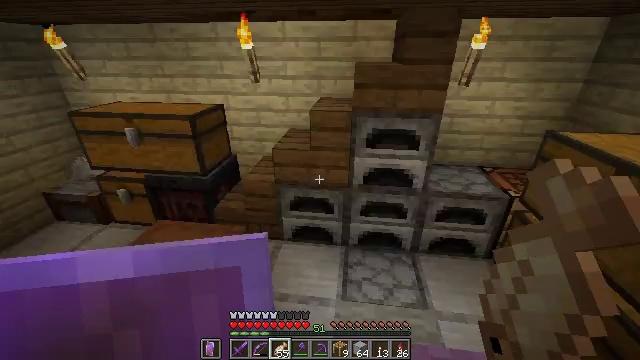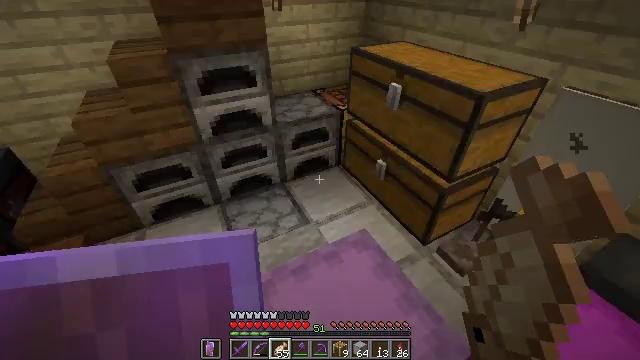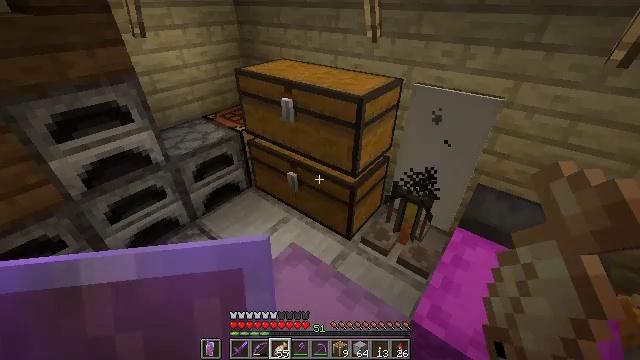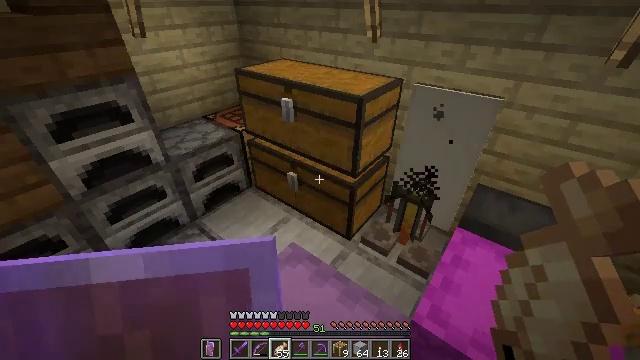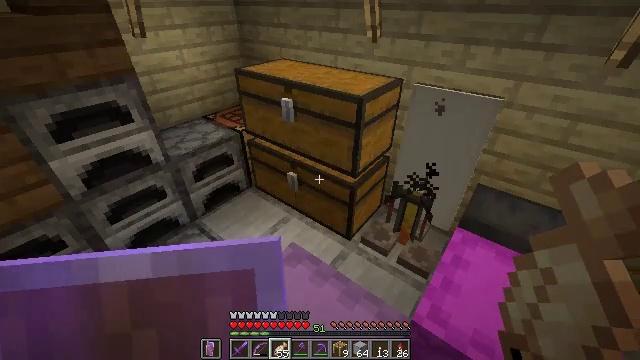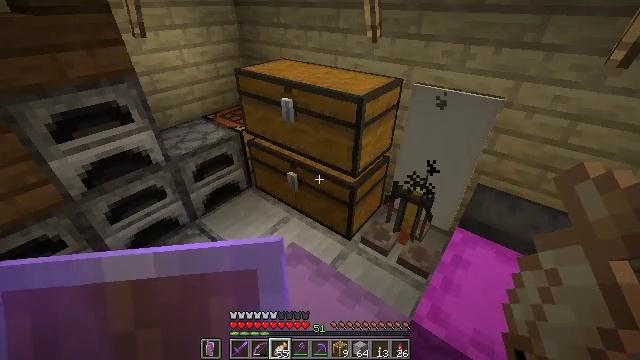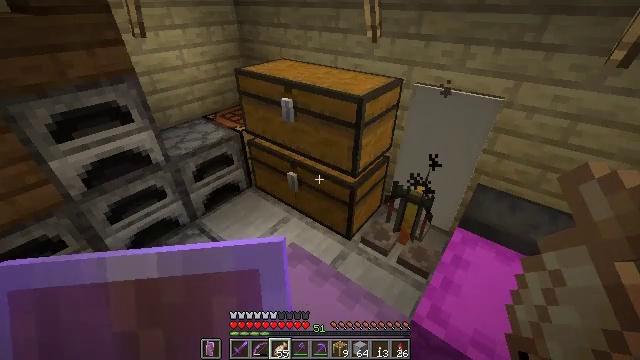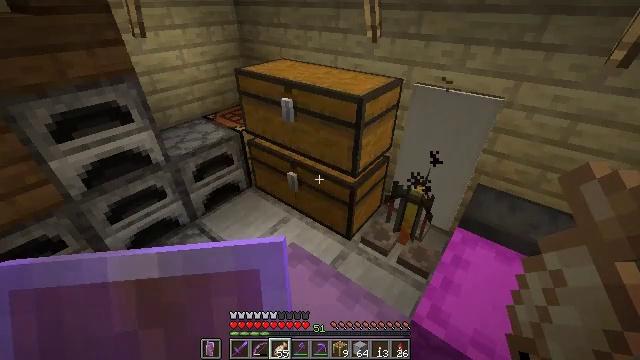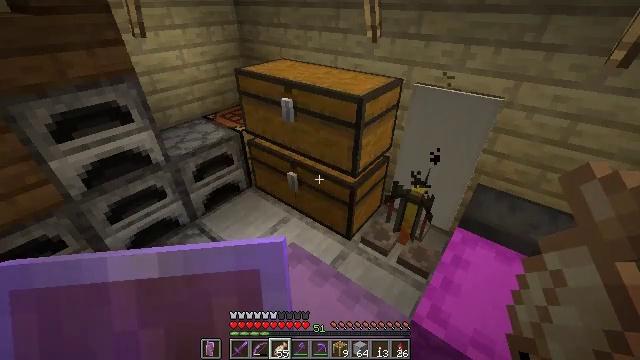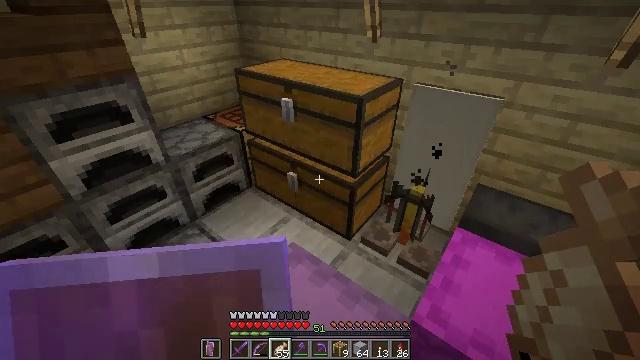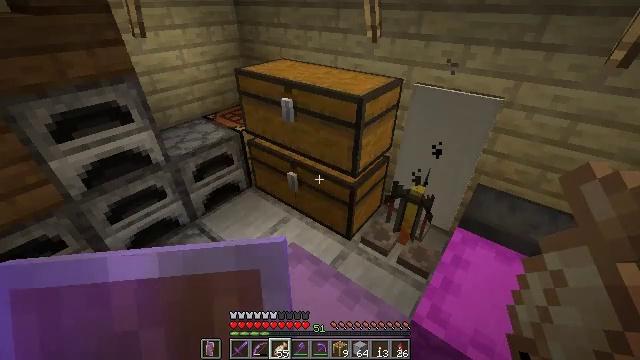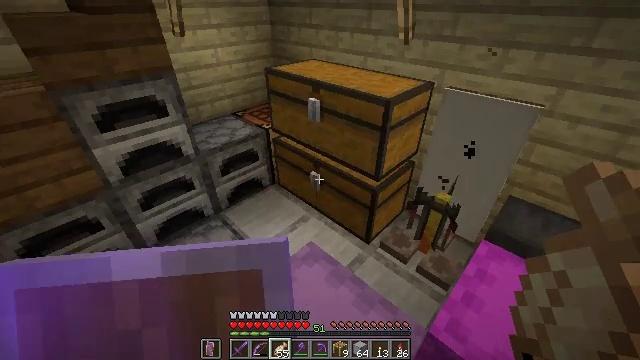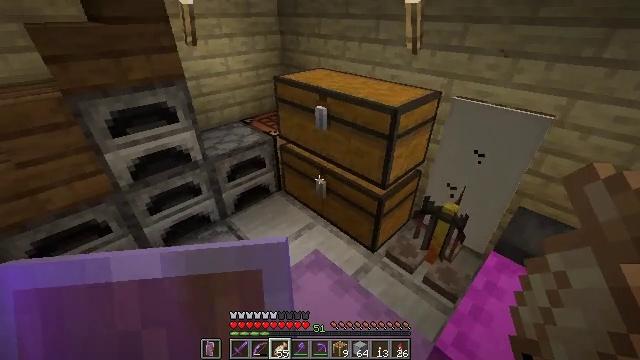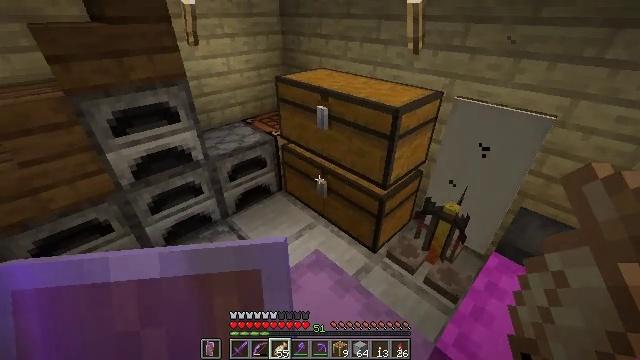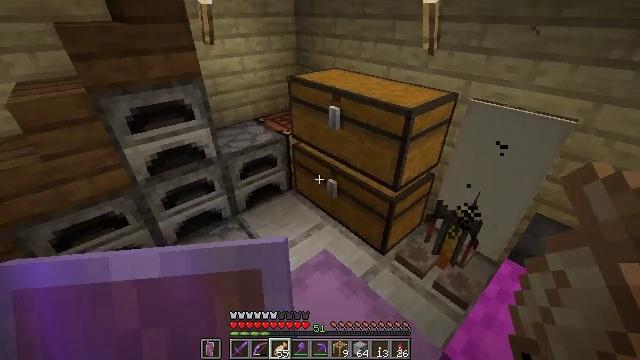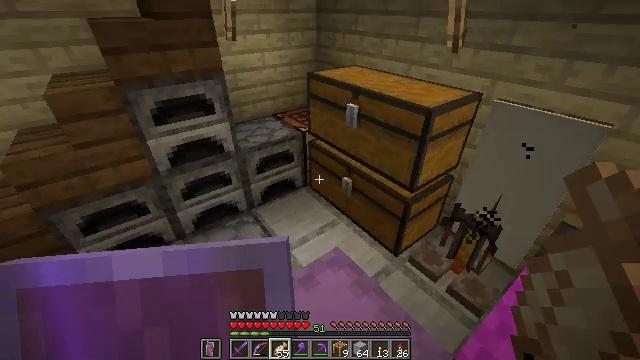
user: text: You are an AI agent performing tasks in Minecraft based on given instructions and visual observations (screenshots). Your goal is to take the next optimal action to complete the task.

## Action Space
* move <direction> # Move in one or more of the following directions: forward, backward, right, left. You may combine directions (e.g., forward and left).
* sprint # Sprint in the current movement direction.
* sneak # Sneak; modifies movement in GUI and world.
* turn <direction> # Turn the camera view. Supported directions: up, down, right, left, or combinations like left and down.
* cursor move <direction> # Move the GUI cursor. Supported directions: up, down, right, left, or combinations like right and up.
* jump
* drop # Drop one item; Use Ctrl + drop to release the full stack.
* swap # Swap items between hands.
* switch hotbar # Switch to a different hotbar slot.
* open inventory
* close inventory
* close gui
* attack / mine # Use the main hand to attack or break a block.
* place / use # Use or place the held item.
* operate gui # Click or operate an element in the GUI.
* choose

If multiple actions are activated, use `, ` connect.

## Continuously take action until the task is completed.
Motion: motion action
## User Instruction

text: Use the crafting table to craft a smooth stone slab.
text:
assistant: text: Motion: turn right and down
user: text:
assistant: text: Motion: turn right and up
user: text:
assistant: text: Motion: no_op
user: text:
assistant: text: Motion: no_op
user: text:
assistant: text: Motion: no_op
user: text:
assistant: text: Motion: no_op
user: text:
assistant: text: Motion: no_op
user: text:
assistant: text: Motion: no_op
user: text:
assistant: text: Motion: no_op
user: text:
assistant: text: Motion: no_op
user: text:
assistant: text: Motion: turn left
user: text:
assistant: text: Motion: turn left and up
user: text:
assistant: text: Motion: no_op
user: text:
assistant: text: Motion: turn left
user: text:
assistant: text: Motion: turn left
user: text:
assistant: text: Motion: turn left
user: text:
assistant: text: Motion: move forward, turn left
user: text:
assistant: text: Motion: move forward
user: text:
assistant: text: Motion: move forward
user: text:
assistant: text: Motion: move forward
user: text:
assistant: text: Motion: move forward
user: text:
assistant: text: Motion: move forward
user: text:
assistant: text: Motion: move forward
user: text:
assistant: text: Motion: move forward
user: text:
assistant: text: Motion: move forward
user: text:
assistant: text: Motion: move forward
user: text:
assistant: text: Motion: move forward
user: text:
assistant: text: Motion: move forward
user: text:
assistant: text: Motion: move forward
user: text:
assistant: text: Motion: move forward